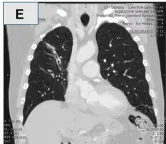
(E-H) Computerized tomography in coronal and axial reconstruction 8 weeks post extraction of the cherry pit.
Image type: radiology (ct)